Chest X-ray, AP view. Patient: 20 years old, sex M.
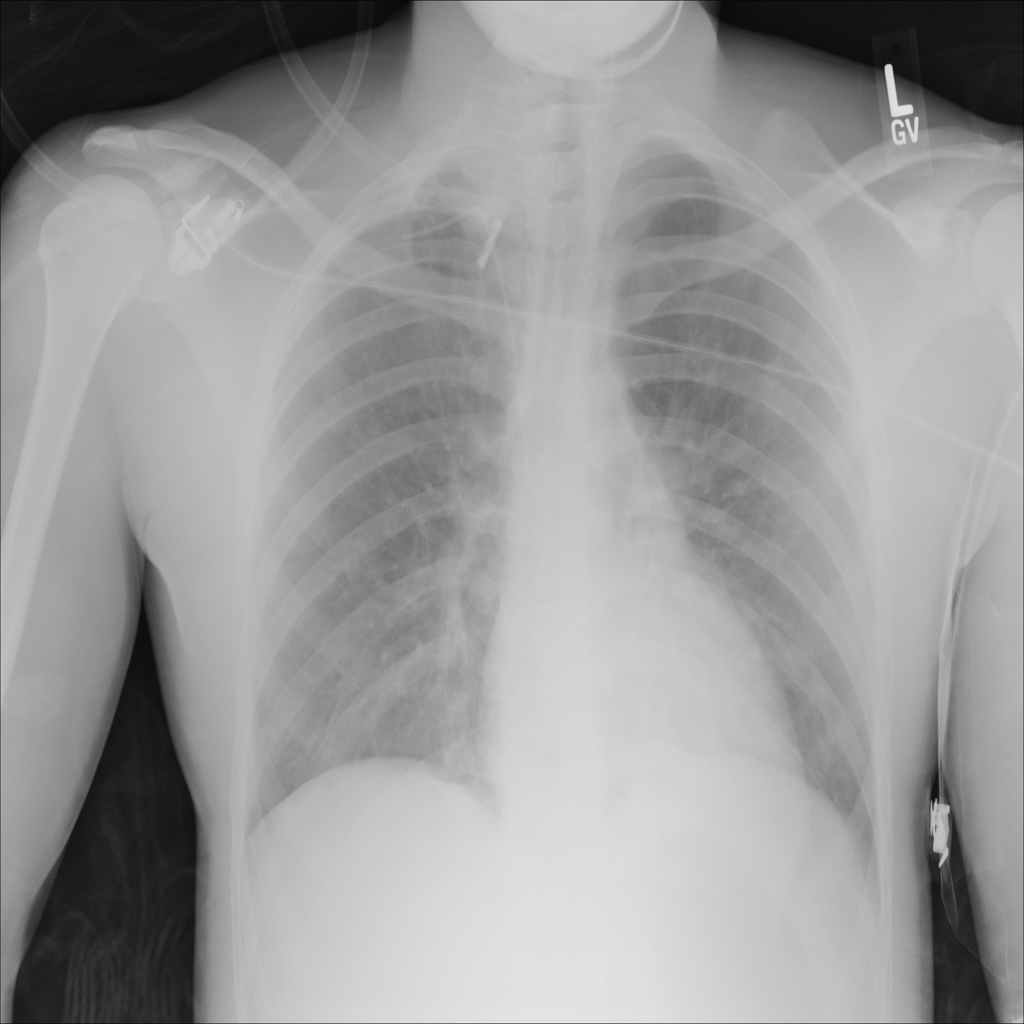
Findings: Atelectasis, Mass